Question: How can I create a table to show high scores, it has 2 or 3 columns (or table ) and can scroll left or right like:

I can't find any tutorial or example about this, please help me.
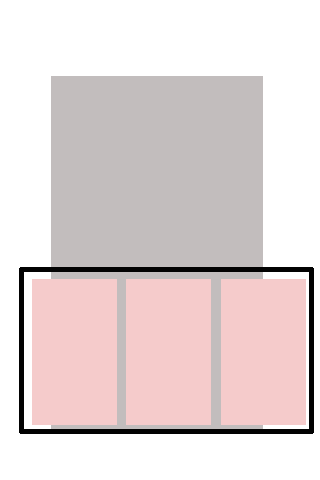
Answer: ## Procedure
The API for 'ScrollView' objects strongly resembles that of 'UIKit'.
The basic idea of it is to put all your content on a 'CCNode' that you wish to scroll. (You should make sure the 'contentSize' of the node is the exact size of your desired scrollable area).
After constructing this you would set this as your 'CCScrollView' s content node.
Note here that the 'contentNode'must be the child of the 'CCScrollView', which is added automatically if you use the setter.
Set up other parameters like , or whatever you like by checking out the public API in the 'CCScollView' header. If you are confused about how to use some of these check out a 'UIScrollView' tutorial.
## Example Code
This is some example code I have whipped up for you. It puts red 10 red 'CCNodeColor' on the screen that you can scroll through .
'''
CCNode *boxContainer = [CCNode node];
for (int i= 0; i < 10; i++)
{
CCNodeColor *colorNode = [CCNodeColor nodeWithColor:[CCColor redColor] width:50.0f height:50.0f];
colorNode.position = ccp(i * 60.0f, 25.0f);
[boxContainer addChild:colorNode];
}
boxContainer.contentSize = CGSizeMake( 600.0f, 50.0f);
boxContainer.position = ccp(0.0f, 0.0f);
boxContainer.userInteractionEnabled = YES;
CCScrollView *scroll = [CCScrollView node];
scroll.contentNode = boxContainer;
scroll.position = ccp(0.0f, -self.scene.boundingBox.size.height / 2.0f);
scroll.verticalScrollEnabled = NO;
[self addChild:scroll];
'''
Note that the .
## Bonus tips
- - 'CCLayoutBox'